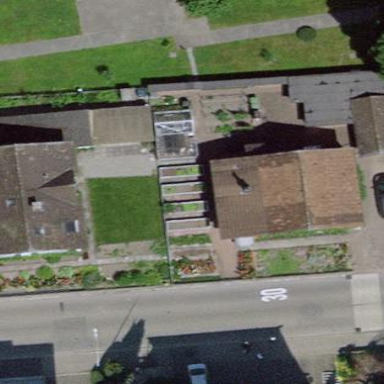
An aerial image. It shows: Detached building with gabled roof oriented across.